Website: crate-barrel
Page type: delivery-shipping
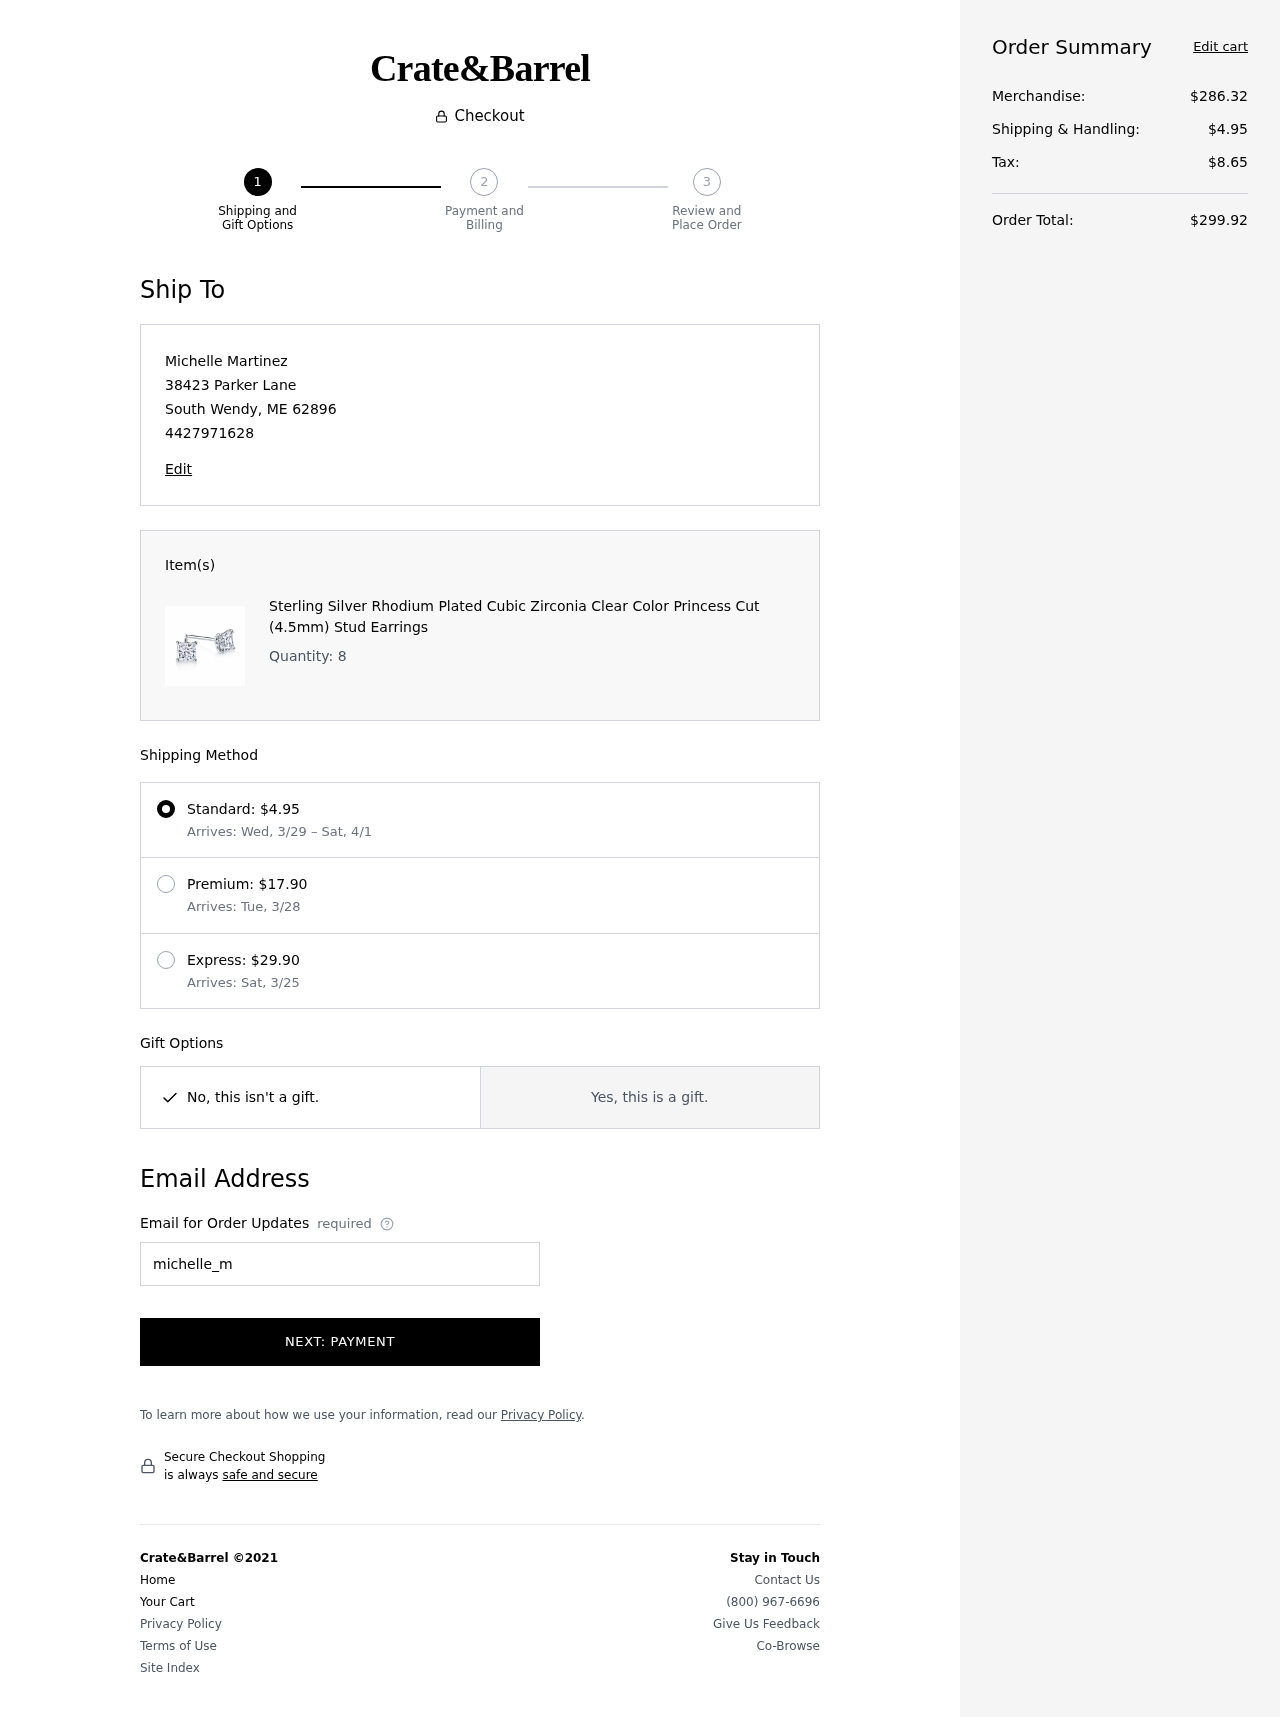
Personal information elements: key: PII_CITY
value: South Wendy
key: PII_EMAIL
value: michelle_martinez@hotmail.com
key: PII_FULLNAME
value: Michelle Martinez
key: PII_PHONE
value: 4427971628
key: PII_POSTCODE
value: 62896
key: PII_STATE_ABBR
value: ME
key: PII_STREET
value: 38423 Parker Lane
Product elements: key: PRODUCT1_NAME
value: Sterling Silver Rhodium Plated Cubic Zirconia Clear Color Princess Cut (4.5mm) Stud Earrings
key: PRODUCT1_QUANTITY
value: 8
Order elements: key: ORDER_SHIPPING_COST
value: $4.95
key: ORDER_SHIPPING_DATE
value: Wed, 3/29
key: ORDER_DELIVERY_DATE
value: Sat, 4/1
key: ORDER_SHIPPING_COST2
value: $17.90
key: ORDER_DELIVERY_DATE2
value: Arrives: Tue, 3/28
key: ORDER_SHIPPING_COST3
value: $29.90
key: ORDER_DELIVERY_DATE3
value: Arrives: Sat, 3/25
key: ORDER_SUBTOTAL
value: $286.32
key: ORDER_TAX
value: $8.65
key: ORDER_TOTAL
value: $299.92